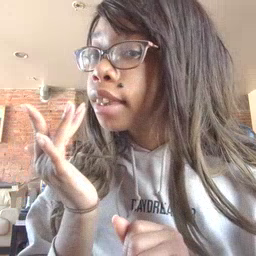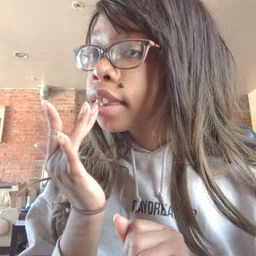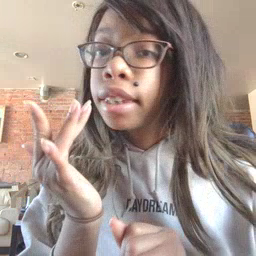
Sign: taste